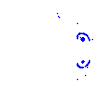
Particle: kaon